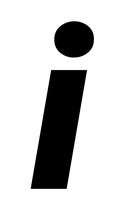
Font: Roboto-Italic_Black_Italic